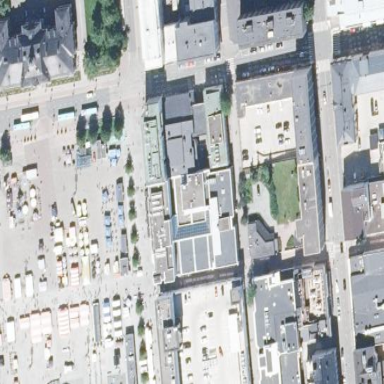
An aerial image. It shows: Mall building.